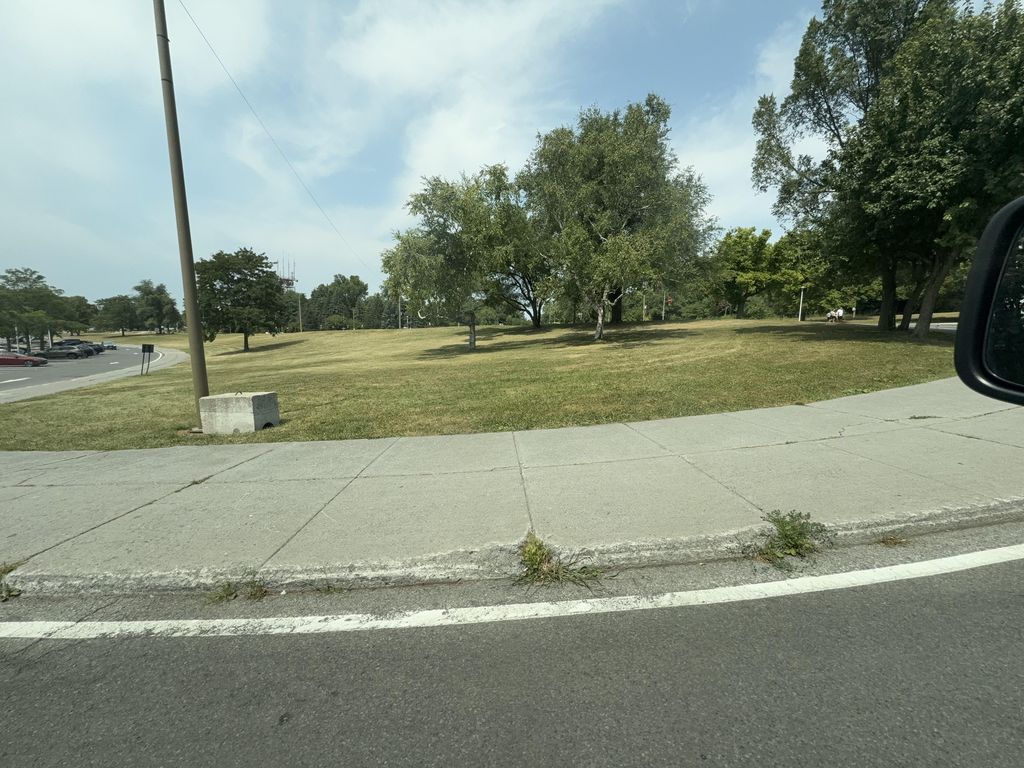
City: montreal